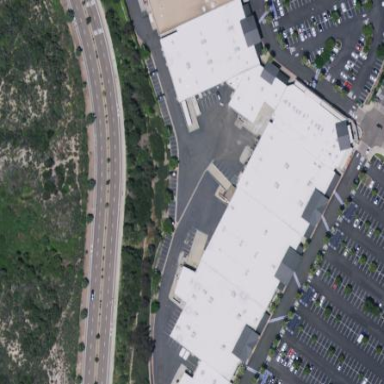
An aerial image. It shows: Retail building.